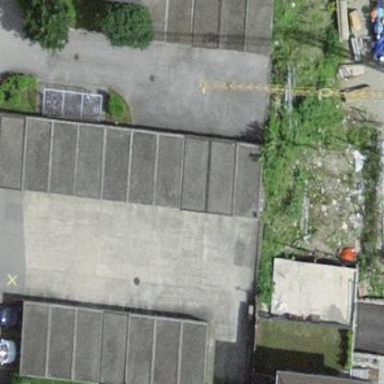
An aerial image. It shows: Group of garages.